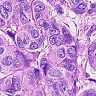
Metastatic tissue present: yes